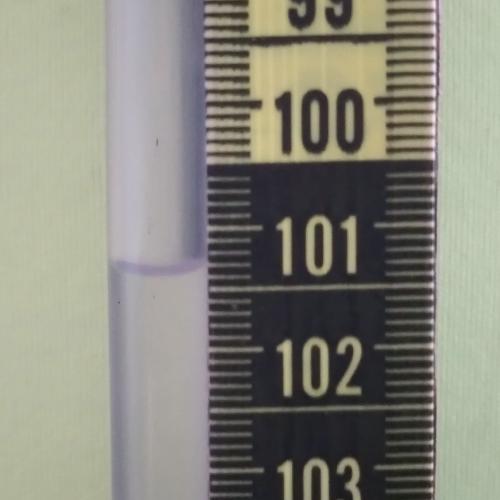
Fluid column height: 101.3 cm